Chest X-ray. View position: PA
Patient age: 62
Patient sex: M
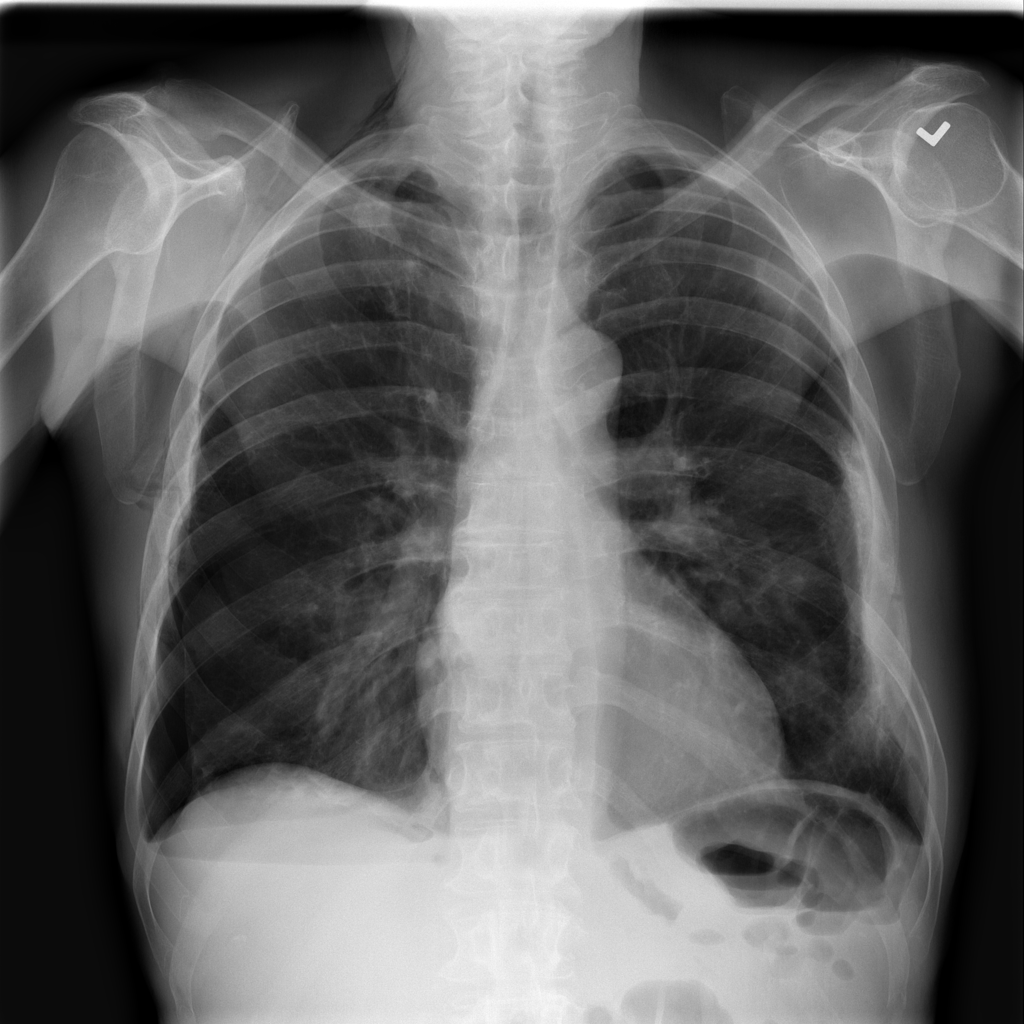
Finding: Pneumothorax